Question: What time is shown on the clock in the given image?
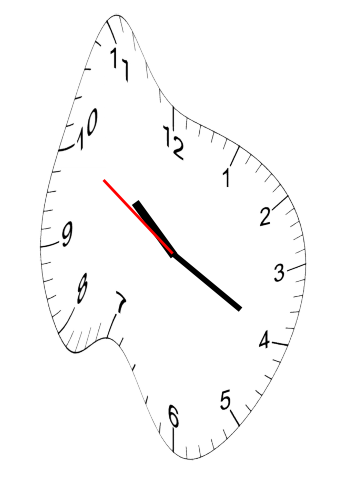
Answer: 10:19:50